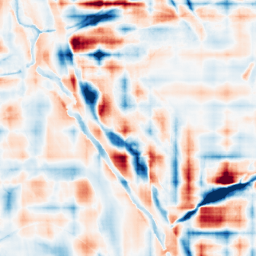
Category: wavelet
Decomposition family: wavelet_reverse_biorthogonal
Decomposition parameters: wavelet: rbio2.4
level: 5
Upsampling method: sinc_blackman
Upsampling parameters: scale: 8
kernel_size: 16
Upsampling scale: 8